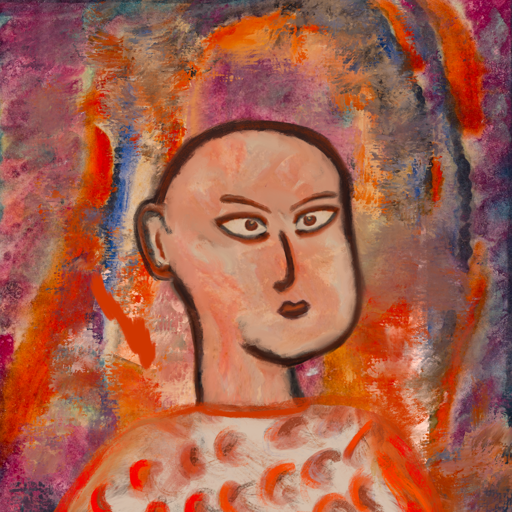
Background: Experience, Head And Neck Side: Roy_Bahadur, Face Side: Roy_Bahadur, Bust: Rupkatha, Hair Side: Blank, Head Accessory: Blank, Second Necklace: Blank, Necklace: Blank, Baby: Blank